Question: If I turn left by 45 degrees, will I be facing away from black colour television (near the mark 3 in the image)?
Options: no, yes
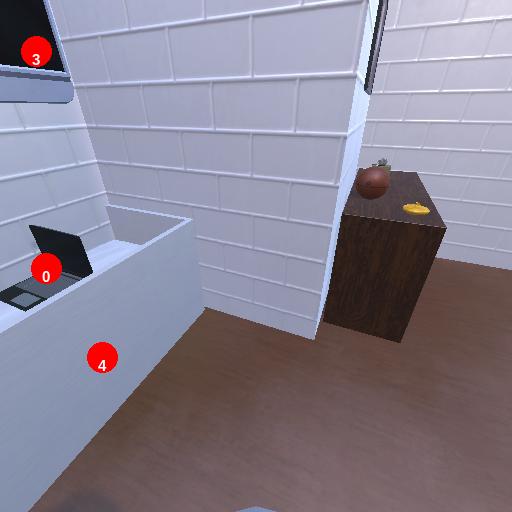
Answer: no